Question: I'm working with OpenCV to segment some images using <URL>
Now, there are 4 possible labels:
- - - -
The question(s)
- 'P_BG''P_FG'- -

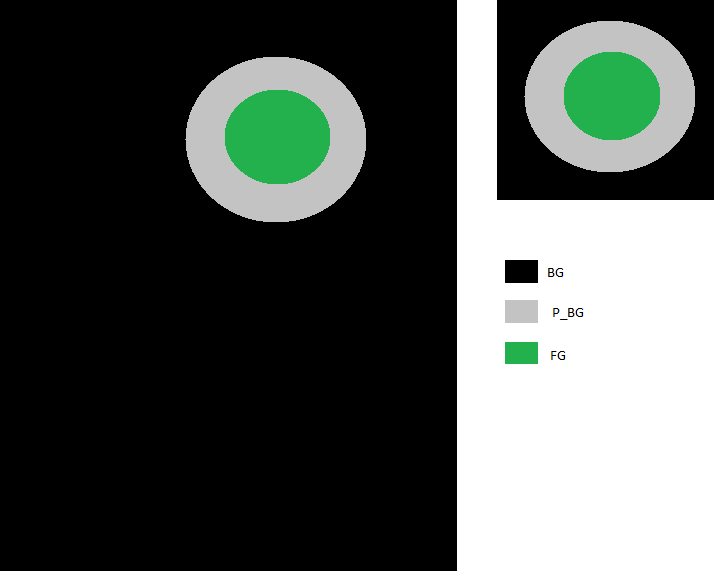
Answer: It couldn't do nothing on the BG because it uses such pixels as models of 100% sure background. The same is for FG pixels.
You will see the difference between P_FG and P_BG if you would not use FG and BG labels. This P_* labels are used for first model, but can be relabeled in the next iterations.
Actually, initialization with rectangle is the same as using mask with P_FG inside rectangle and P_BG for the rest pixels.